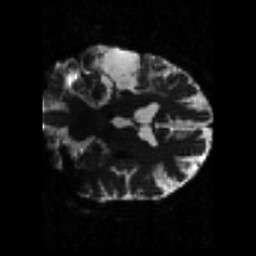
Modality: sbref
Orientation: coronal
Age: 58
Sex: male
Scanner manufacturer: siemens
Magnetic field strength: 3 T
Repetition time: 4.5 s
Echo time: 0.103 s